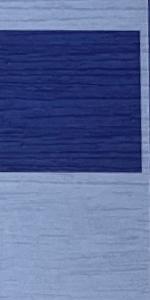
Label: Empty